Interaction volume radius: 10 \u00c5
Interaction volume height: 15 \u00c5
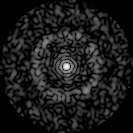
Disorder parameter: 0.8255